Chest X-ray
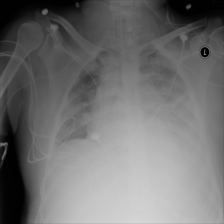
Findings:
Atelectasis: negative
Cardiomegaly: negative
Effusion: positive
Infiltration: negative
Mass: negative
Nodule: negative
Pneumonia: negative
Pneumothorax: negative
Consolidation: negative
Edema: negative
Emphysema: negative
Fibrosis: negative
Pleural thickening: negative
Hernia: negative